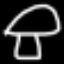
Label: mushroom